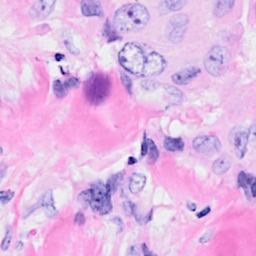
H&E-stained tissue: Breast